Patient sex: M
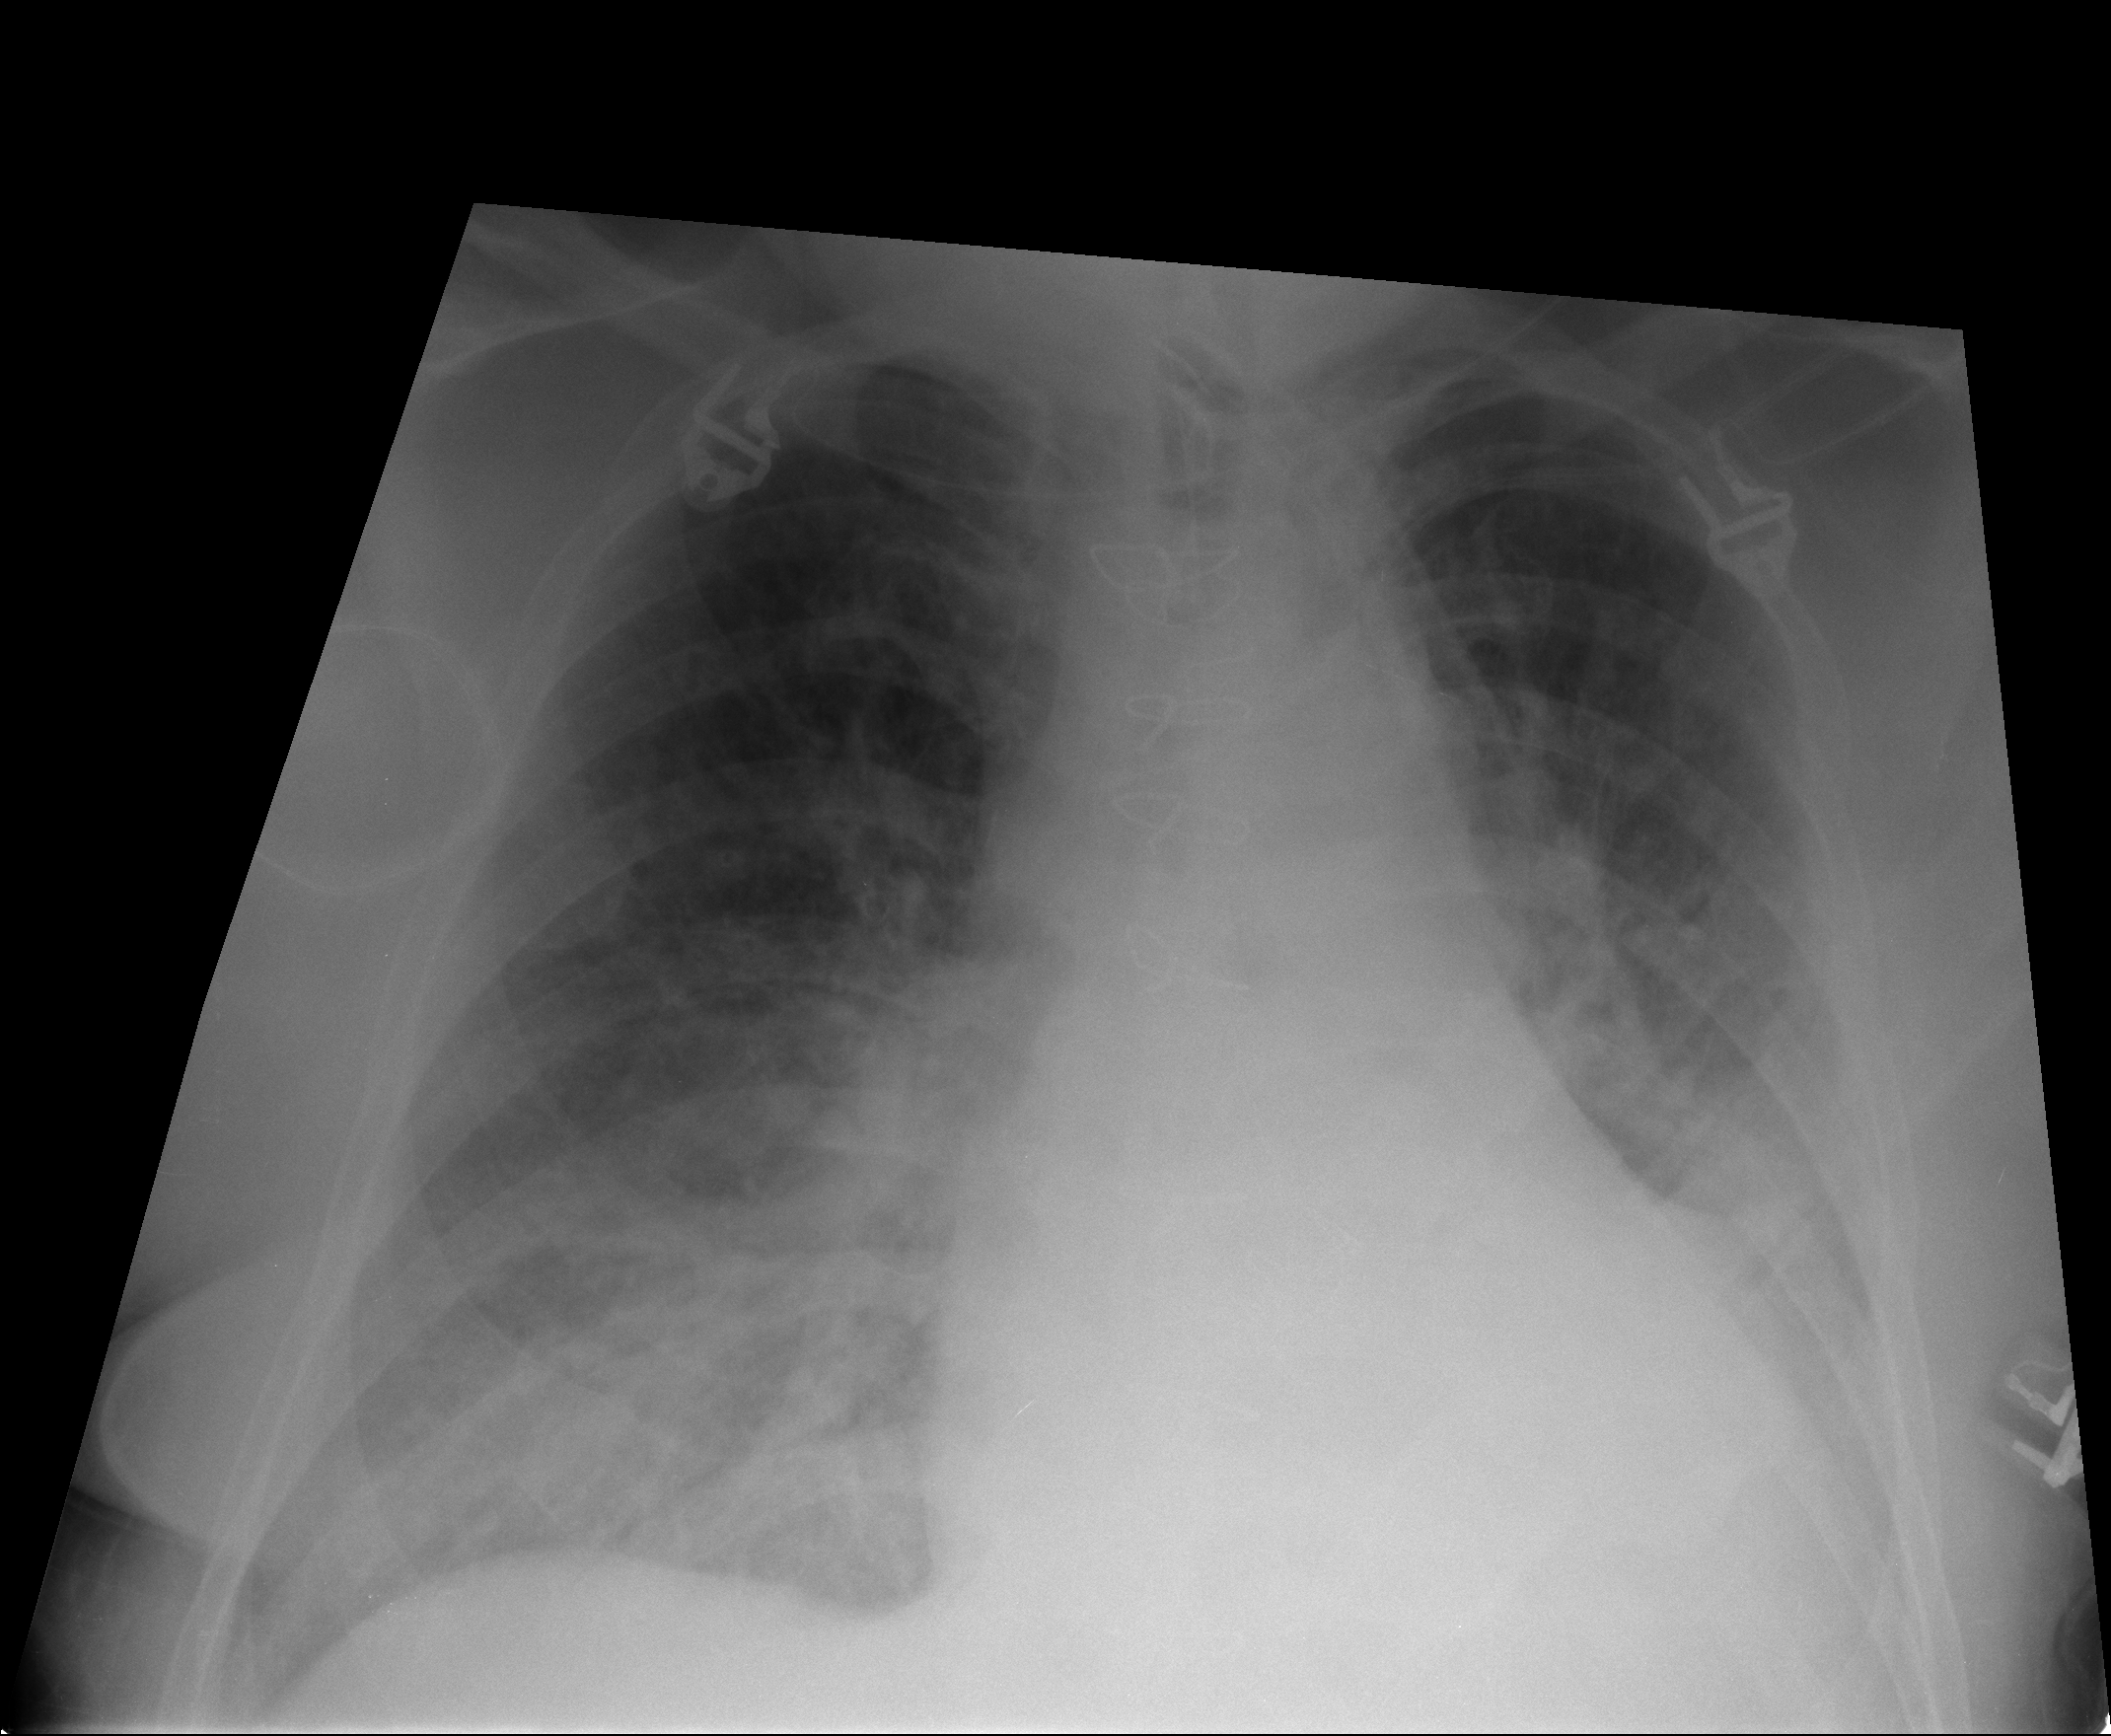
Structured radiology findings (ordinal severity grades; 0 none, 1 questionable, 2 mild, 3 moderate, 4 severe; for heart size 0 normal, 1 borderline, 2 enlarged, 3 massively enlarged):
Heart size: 2
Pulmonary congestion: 3
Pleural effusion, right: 2
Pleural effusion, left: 3
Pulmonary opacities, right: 2
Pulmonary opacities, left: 2
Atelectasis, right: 2
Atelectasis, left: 2